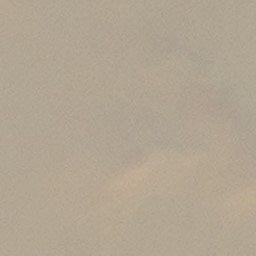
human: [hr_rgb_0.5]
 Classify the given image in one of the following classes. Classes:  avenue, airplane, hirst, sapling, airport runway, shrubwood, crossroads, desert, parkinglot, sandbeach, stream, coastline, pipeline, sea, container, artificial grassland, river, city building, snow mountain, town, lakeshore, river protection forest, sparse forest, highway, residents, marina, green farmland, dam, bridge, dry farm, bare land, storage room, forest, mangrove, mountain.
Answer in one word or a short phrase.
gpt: desert